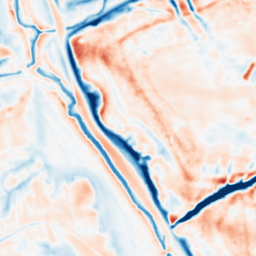
Category: multiscale
Decomposition family: dog_multiscale
Decomposition parameters: sigma_ratio: 1.6
n_scales: 4
base_sigma: 1
Upsampling method: edge_directed
Upsampling parameters: scale: 4
Upsampling scale: 4